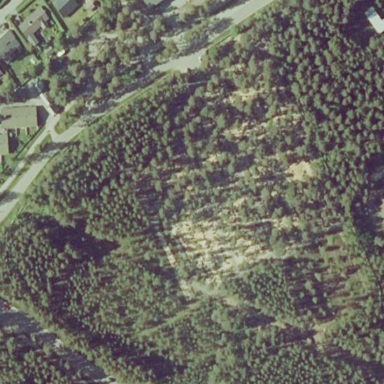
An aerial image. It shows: Cemetery.